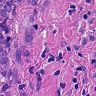
Metastatic tissue present: yes